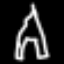
Label: The Eiffel Tower